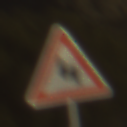
Verkehrszeichen: DoppelkurveZunaechstLinks
Umgebung: Outdoor, Nature
Tageszeit: SunriseSunset
Wetter: Clear
Licht: Natural
Jahreszeit: NotSpecified
Kontrast: HighContrast